Question: I want to put a small text label on the image. Can someone help me out with that ?
Putting the image in the div's background and writing on it is an option but as I am working on a dynamic project, I need to keep the css static
Here is what I have tried :
'''
<div class="image">
<p class="text">Category</p>
</div>
'''
'''
.image{
height:40%;
width:100%;
text-align:center;
padding-top:2px;
background-image:url(Lighthouse.jpg);
background-size:100% auto;
}
'''
Using this I have created something like this :
Now, as I am going to use Django, I don't want the image to be in css. I want to place it in my html file.
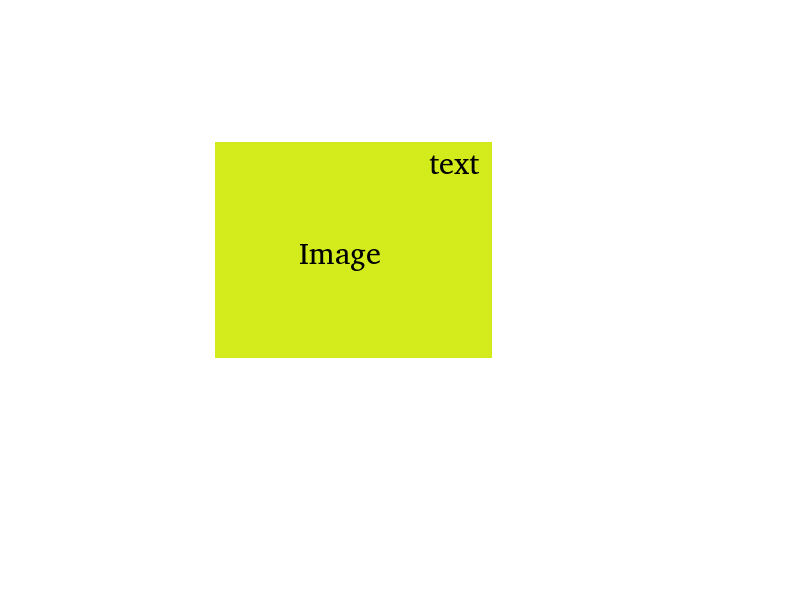
Answer: If you really need it in the HTML you can do something like this:
## Working demo
## HTML:
'''
<div class="imgHolder">
<img src="https://www.google.com/images/srpr/logo11w.png" />
<span>Here's the overlay text</span>
</div>
'''
## CSS:
'''
.imgHolder {
position: relative;
}
.imgHolder span {
position: absolute;
right: 10px;
top: 10px;
}
'''
And of course change your '<img src="">' to a variable from python.